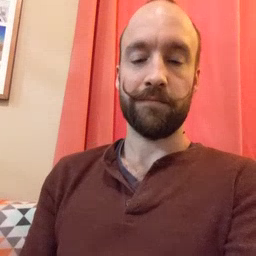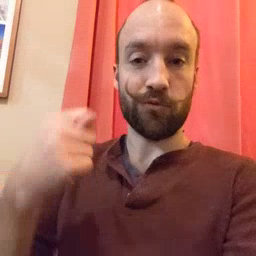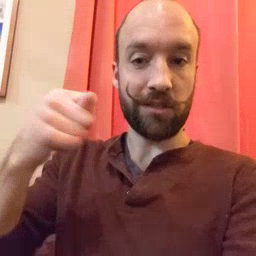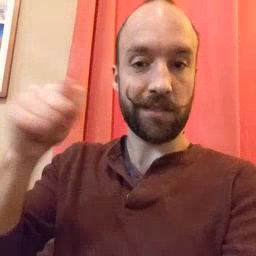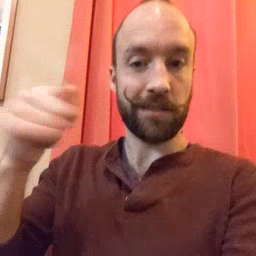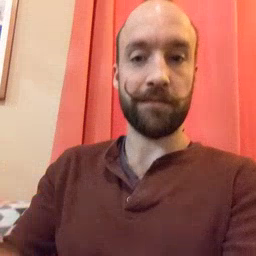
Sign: toy